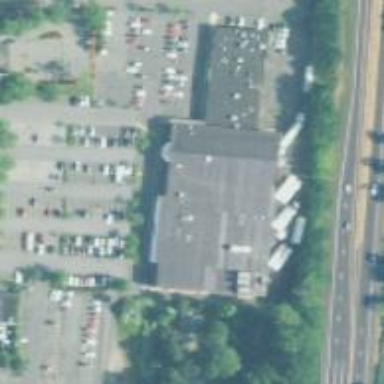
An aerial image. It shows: Supermarket.